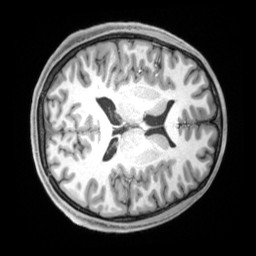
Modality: T1w
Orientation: axial
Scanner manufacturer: siemens
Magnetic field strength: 3 T
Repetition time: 2.5 s
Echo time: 0.00218 s